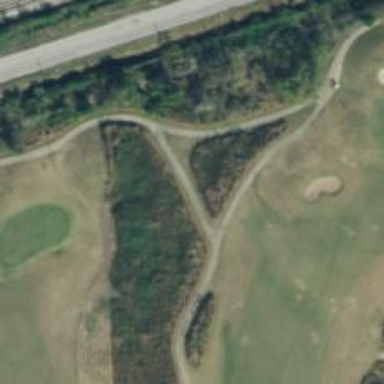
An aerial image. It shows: Path for both road and golf.